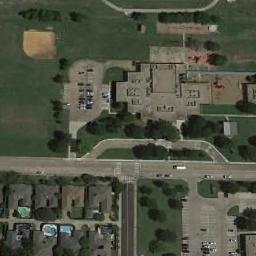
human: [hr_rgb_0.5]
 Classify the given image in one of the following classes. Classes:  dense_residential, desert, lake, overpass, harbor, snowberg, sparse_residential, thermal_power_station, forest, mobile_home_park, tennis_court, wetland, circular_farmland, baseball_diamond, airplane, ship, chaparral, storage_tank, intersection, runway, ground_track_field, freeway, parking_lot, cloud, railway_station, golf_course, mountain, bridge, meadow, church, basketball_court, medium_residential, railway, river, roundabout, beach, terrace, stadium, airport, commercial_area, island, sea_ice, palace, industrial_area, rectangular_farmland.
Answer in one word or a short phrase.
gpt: baseball_diamond